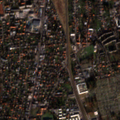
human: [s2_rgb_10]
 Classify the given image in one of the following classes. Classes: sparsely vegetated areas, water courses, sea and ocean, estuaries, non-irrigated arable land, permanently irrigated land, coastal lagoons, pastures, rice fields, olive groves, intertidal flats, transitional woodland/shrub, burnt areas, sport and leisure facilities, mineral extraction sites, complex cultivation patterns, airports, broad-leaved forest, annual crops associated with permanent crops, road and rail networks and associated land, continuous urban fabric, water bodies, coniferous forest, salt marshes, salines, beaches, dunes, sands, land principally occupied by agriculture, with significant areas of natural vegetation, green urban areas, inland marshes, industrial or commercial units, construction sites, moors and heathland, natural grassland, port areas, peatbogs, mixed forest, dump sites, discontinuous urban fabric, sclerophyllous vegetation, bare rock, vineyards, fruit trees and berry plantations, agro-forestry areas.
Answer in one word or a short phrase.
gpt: discontinuous urban fabric, industrial or commercial units